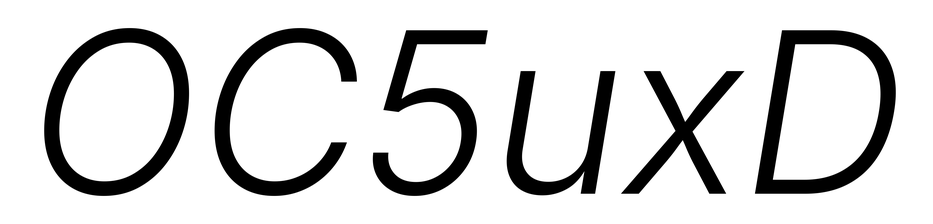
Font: Inter-Italic_Light_Italic